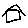
Label: house